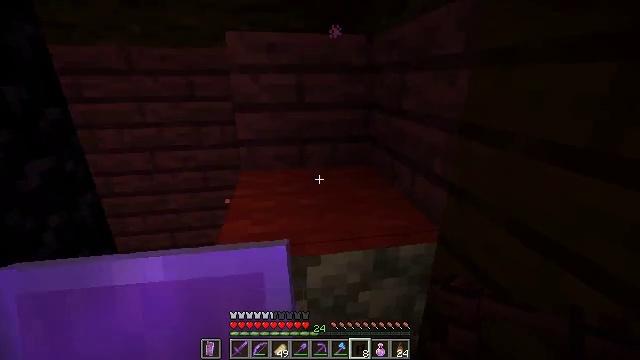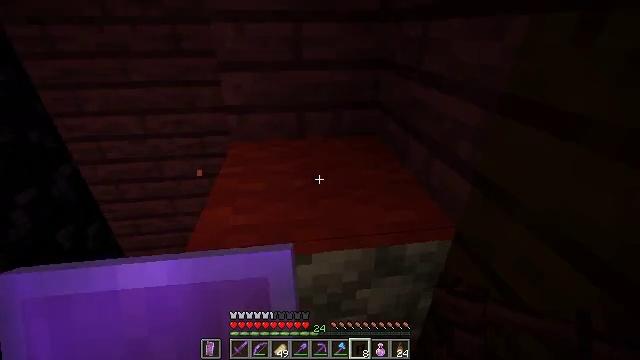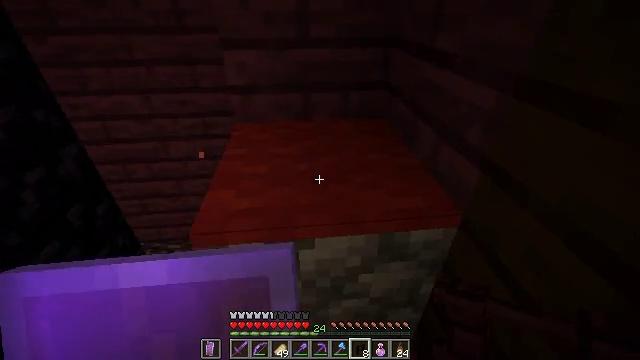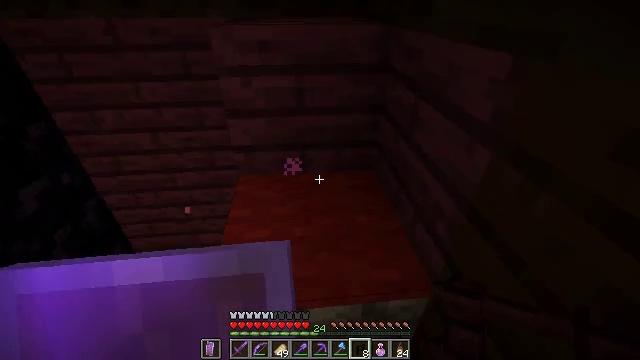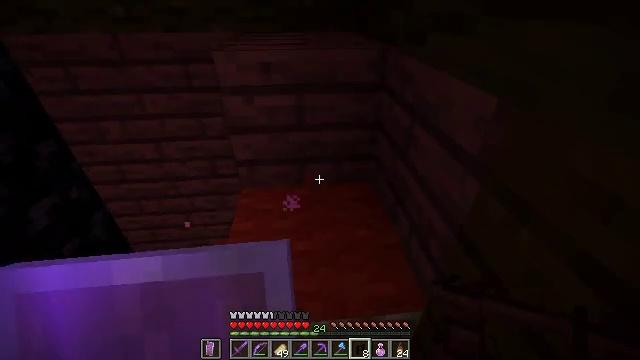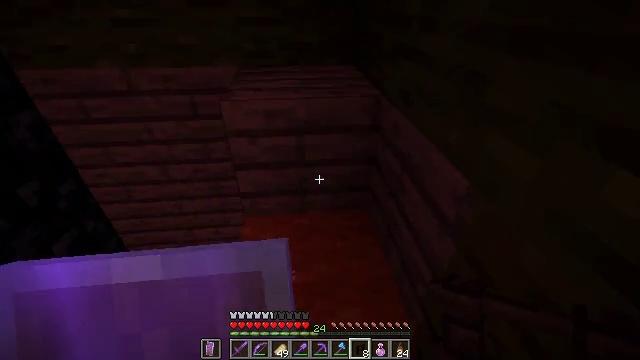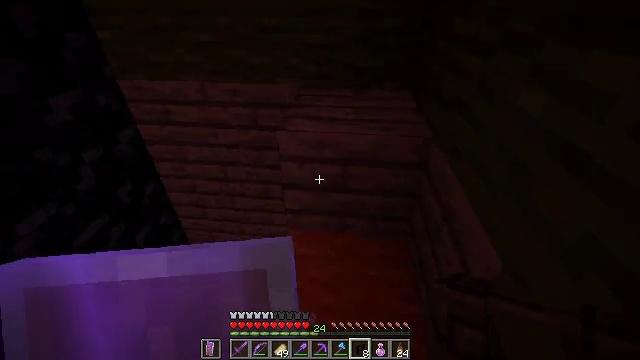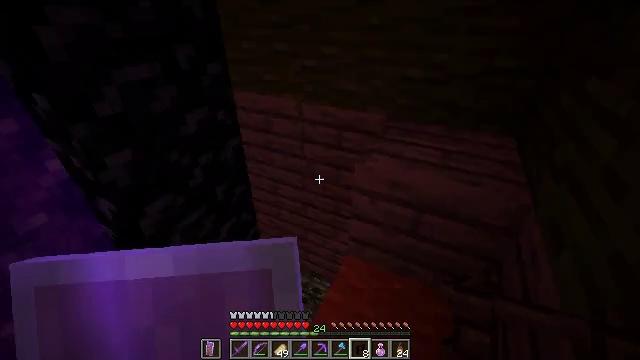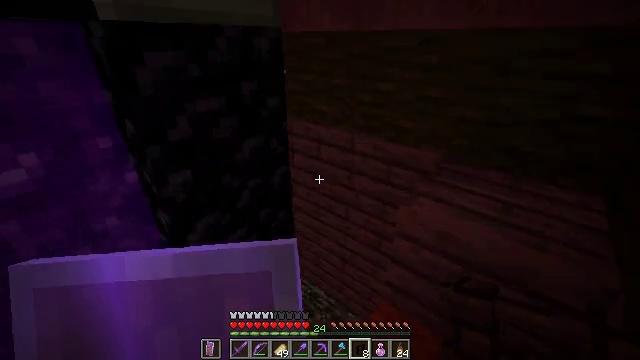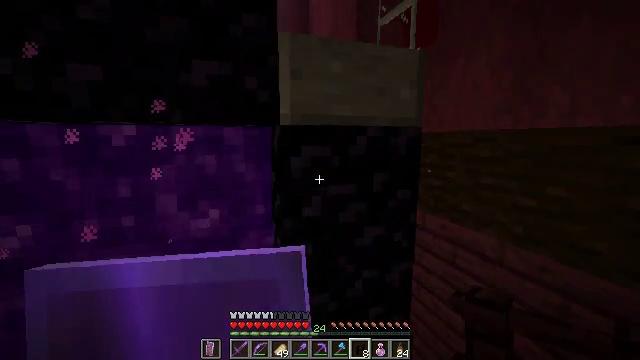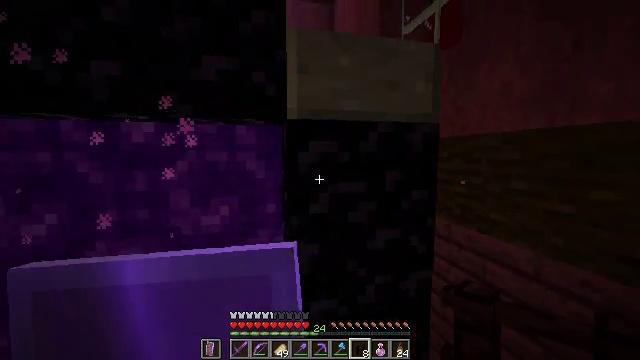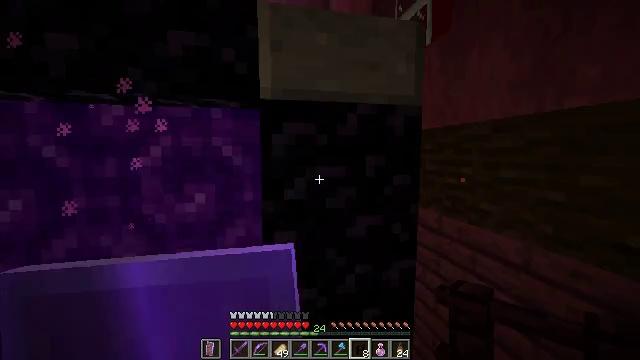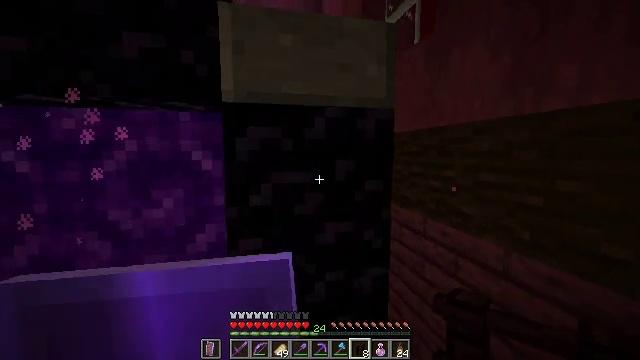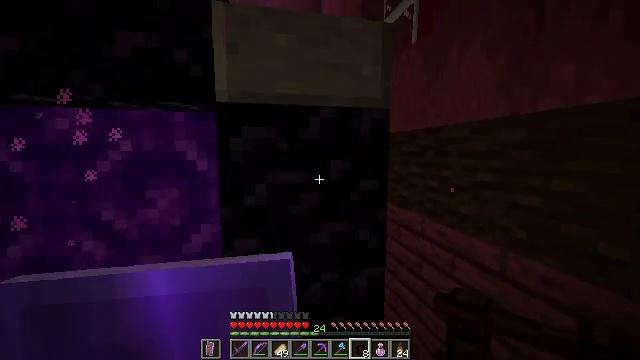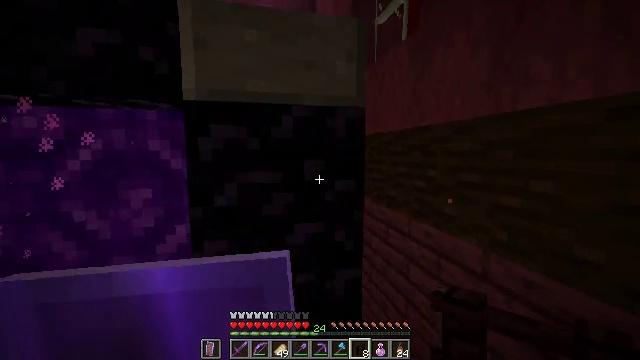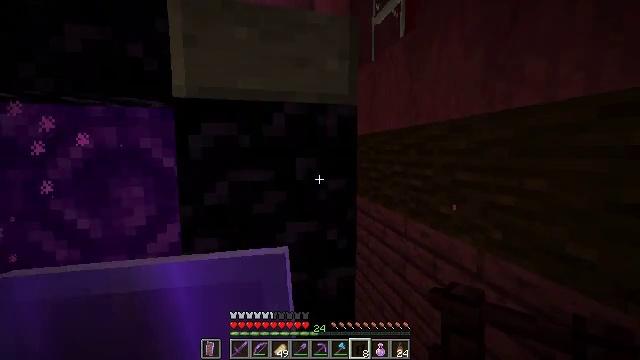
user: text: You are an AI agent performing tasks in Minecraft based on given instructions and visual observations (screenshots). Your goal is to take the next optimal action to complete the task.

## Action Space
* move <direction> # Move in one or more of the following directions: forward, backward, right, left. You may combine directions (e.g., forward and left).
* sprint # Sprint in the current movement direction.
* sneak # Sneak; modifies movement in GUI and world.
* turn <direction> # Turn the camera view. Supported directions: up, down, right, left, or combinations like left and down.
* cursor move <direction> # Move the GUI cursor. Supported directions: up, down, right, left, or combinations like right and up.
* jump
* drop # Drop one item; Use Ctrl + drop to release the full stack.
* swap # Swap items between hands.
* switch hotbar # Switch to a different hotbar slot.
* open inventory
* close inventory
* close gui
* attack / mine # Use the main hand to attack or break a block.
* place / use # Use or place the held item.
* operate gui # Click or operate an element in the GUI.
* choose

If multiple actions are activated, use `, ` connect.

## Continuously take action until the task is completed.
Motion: motion action
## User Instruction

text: Attack the crimson planks to collect them.
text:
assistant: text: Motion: turn left and down
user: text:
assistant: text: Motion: turn left and down
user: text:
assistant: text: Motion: jump
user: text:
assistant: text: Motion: move forward, jump
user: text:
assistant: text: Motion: move forward, jump
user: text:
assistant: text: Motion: move forward, turn left and down, jump
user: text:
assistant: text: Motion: move forward and move right, turn left and up, jump
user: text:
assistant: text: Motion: move forward and move right, turn left and up, jump
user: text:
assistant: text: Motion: move forward and move right, turn left and up
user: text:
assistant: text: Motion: move forward and move right, turn left and up
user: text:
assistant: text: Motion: move forward and move right
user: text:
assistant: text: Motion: move right
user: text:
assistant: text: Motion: no_op
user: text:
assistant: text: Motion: no_op
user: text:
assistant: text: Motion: no_op
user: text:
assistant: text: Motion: no_op
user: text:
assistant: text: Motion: no_op
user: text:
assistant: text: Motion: no_op
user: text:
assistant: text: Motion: no_op
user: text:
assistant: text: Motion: turn up
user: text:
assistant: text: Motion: turn up
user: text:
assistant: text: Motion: turn up
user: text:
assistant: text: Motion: no_op
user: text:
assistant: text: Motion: no_op
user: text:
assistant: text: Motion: no_op
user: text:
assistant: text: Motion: jump
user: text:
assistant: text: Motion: jump
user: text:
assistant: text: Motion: no_op
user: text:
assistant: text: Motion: no_op
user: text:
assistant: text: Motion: no_op